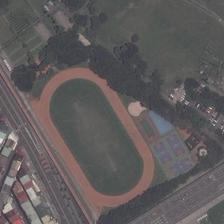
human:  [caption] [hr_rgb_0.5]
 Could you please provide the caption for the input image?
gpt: a playground next to two roads is next to a piece of buildings .

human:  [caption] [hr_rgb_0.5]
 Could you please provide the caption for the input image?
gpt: the area surrounded by lush plants is close to a street while there is a large green space in the distance .

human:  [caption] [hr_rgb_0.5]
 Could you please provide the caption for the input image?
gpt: a playground with three basketball fields near to it is near to a crossroads .

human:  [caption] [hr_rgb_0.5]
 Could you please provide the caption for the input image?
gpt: a rectangular court and nearby a crossroad .

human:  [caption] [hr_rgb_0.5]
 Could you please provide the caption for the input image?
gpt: a playground with three basketball fields and a tennis court is between a large piece of green plants and many houses .